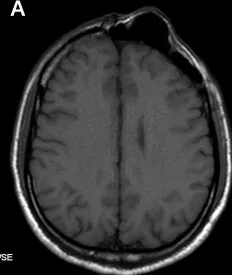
(A-F) All the MRI sequences depicted the lesions' low signals.
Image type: radiology (mri)